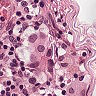
Metastatic tissue present: yes